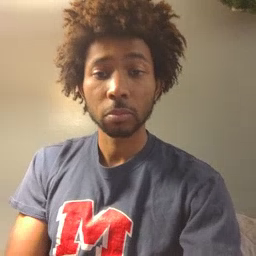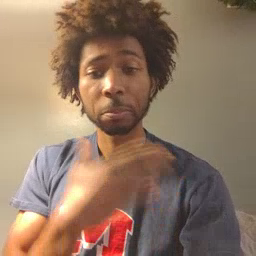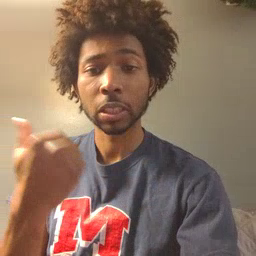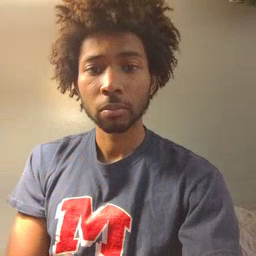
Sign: better